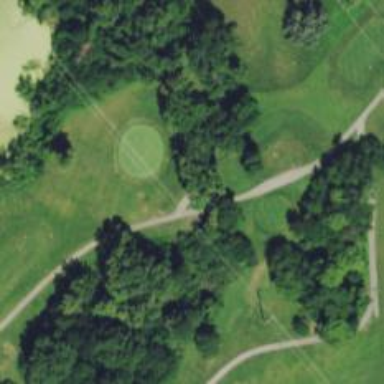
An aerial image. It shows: Path used for both walking and golf.